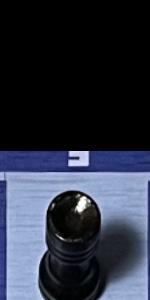
Label: Rook_Black